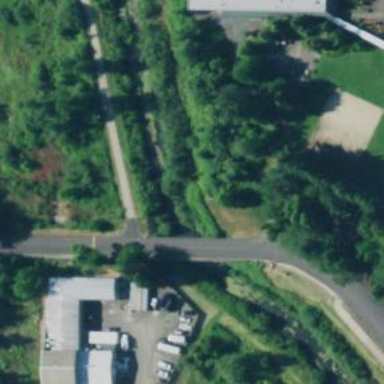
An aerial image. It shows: Residential road with bridge.